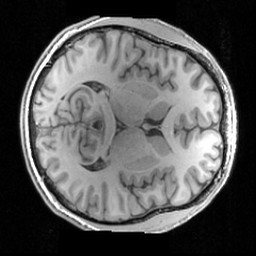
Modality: T1w
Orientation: axial
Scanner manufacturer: siemens
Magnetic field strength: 3 T
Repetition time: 1.63 s
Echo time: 0.00311 s